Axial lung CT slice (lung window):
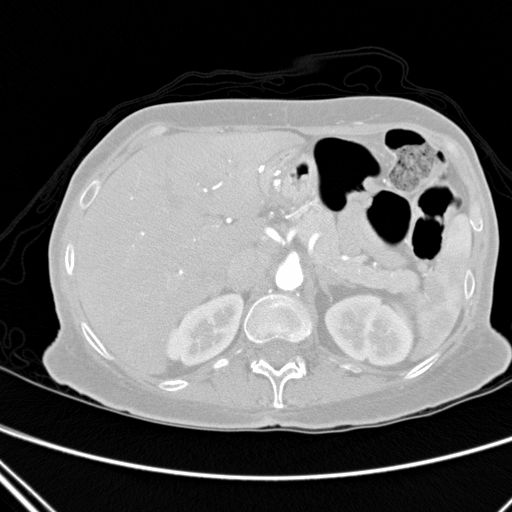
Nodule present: no